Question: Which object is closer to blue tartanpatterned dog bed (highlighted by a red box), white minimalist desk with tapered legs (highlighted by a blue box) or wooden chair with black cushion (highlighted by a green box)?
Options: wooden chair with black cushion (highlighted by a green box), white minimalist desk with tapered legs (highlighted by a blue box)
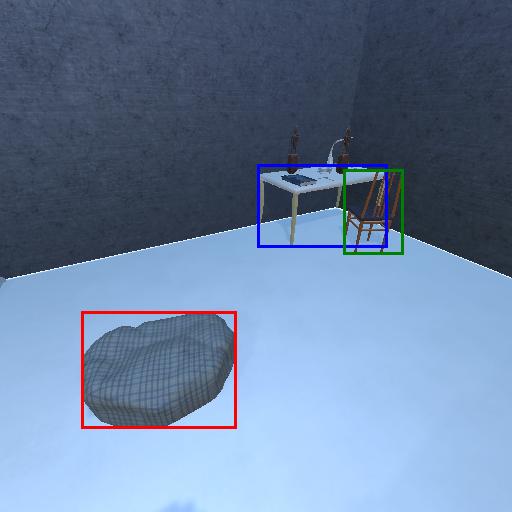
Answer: wooden chair with black cushion (highlighted by a green box)